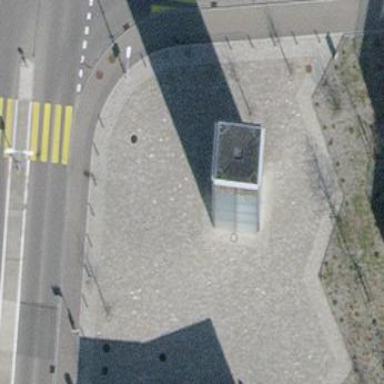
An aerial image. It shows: Square.